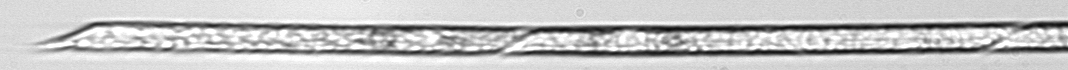
Label: Rhizosolenia